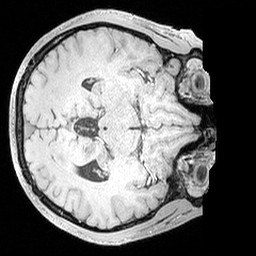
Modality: MP2RAGE
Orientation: axial
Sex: male
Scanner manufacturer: siemens
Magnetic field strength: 3 T
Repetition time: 5 s
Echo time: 0.00292 s